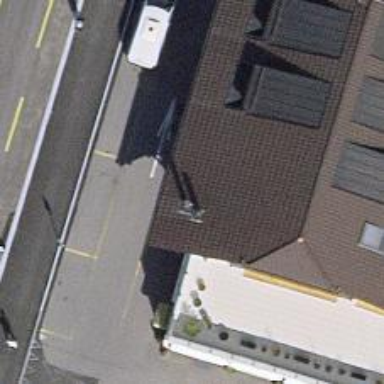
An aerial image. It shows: Restaurant.